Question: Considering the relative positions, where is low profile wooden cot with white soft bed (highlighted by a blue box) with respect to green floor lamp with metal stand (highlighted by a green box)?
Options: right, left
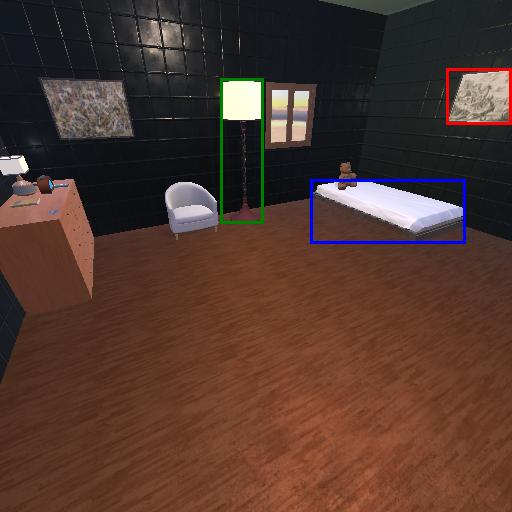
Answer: right